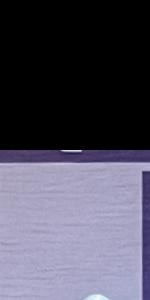
Label: Empty